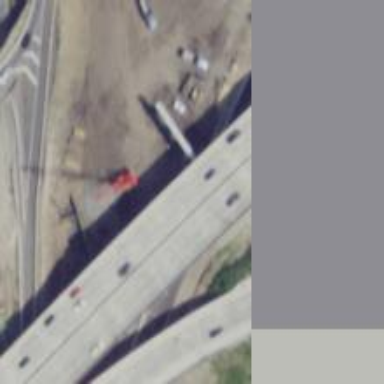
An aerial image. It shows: Viaduct bridge on motorway.